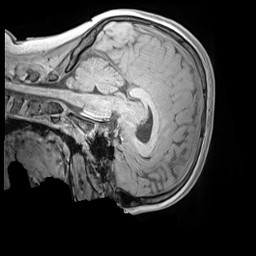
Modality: MP2RAGE
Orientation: sagittal
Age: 9
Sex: male
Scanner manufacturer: siemens
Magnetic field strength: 3 T
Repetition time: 4 s
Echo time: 0.00303 s